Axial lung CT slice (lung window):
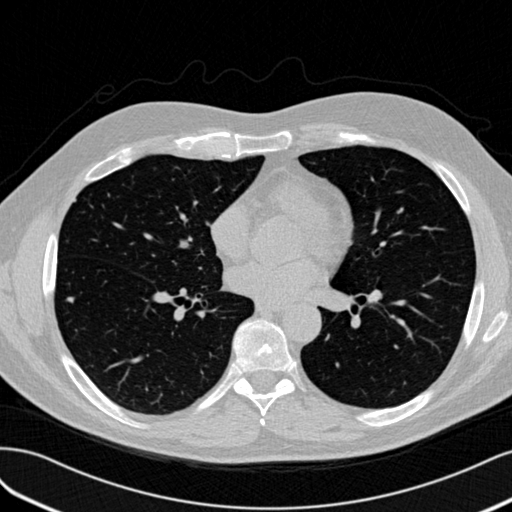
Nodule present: yes
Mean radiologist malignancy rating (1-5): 3